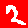
Digit: 2